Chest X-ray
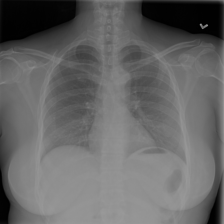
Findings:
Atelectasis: negative
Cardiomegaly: negative
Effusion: negative
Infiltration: negative
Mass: negative
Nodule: negative
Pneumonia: negative
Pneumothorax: negative
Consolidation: negative
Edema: negative
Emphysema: negative
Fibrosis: negative
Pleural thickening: negative
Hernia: negative